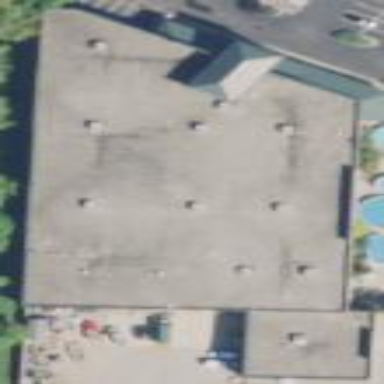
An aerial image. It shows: Building that houses swimming pool.